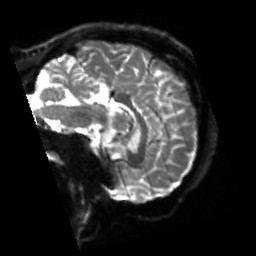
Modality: sbref
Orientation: sagittal
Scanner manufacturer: siemens
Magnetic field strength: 3 T
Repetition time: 4 s
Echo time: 0.0594 s